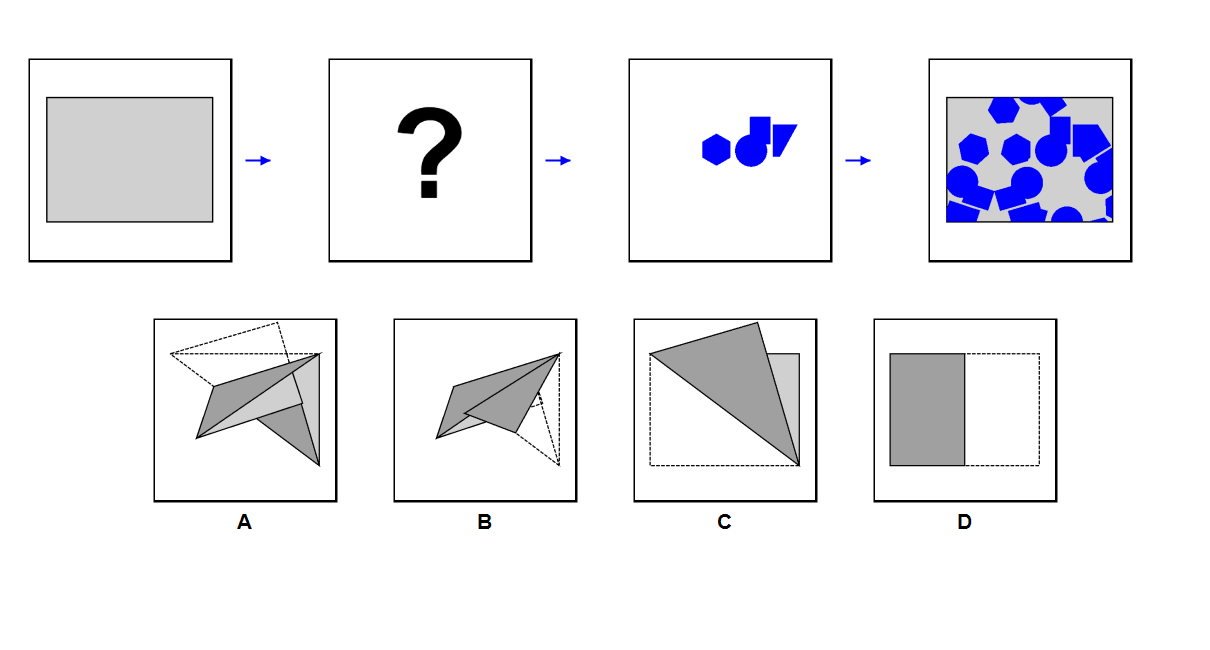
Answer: D